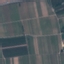
Land use / land cover class: PermanentCrop